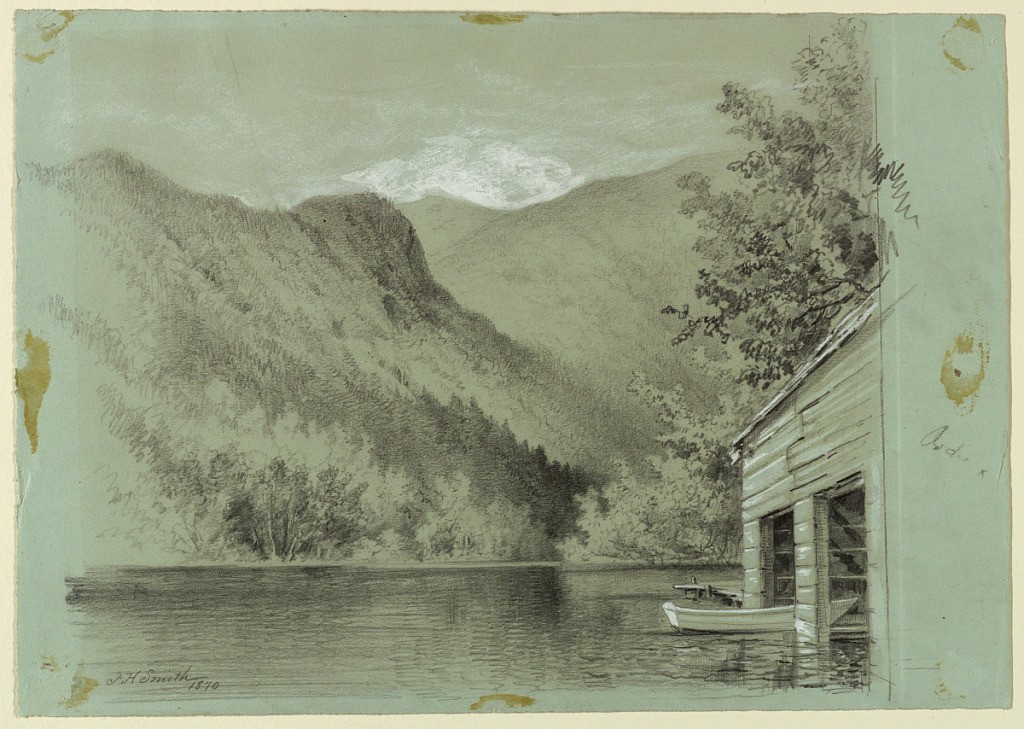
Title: Boathouse
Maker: Francis Hopkinson Smith, American, 1838–1915
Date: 1870
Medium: Charcoal, brush and gouache on paper
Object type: Drawing
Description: Wooden boathouse on a lake with a mountain in the background.